Question: I have a comboBox with items and I just want to display them without being able to select any of them.I searched in Qt Designer but I can't find the right property. Any ideas ?

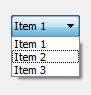
Answer: You cannot do it in the QtDesigner you have to connect the 'currentIndexChanged' signal with a function that will revert the old value whatever the user selects:
Example:
import sys
from PyQt4 import QtGui, QtCore
'''
class MainWidget(QtGui.QWidget):
def __init__(self):
super(MainWidget, self).__init__()
# Create a combo and set the second item to be selected
self.combo = QtGui.QComboBox()
self.combo.addItems(['foo', 'bar', 'baz'])
self.combo.setCurrentIndex(1)
# Connect the combo currentIndexChanged signal
self.combo.activated.connect(self.on_combo_change)
# Setup layout
self.layout = QtGui.QVBoxLayout()
self.layout.addWidget(self.combo)
self.setLayout(self.layout)
def on_combo_change(self, index):
# Whatever the user do, just ignore it and revert to
# the old value.
self.combo.setCurrentIndex(1)
app = QtGui.QApplication(sys.argv)
mw = MainWidget()
mw.show()
app.exec_()
'''